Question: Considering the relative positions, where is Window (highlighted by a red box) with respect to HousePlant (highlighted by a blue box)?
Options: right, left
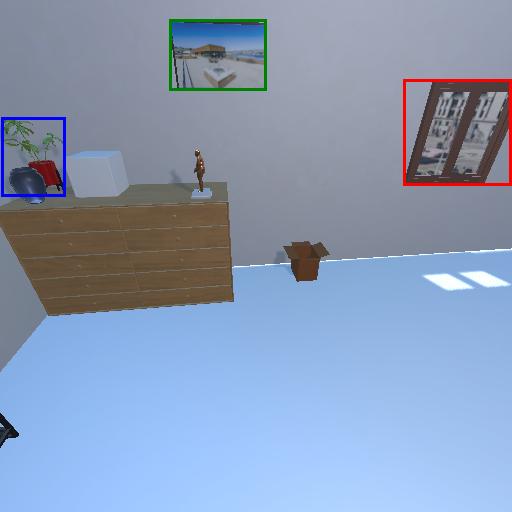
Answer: right